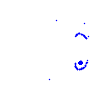
Particle: kaon